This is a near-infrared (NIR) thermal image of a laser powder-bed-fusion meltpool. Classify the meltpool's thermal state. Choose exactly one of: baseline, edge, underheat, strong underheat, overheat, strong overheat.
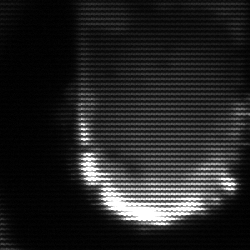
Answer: baseline